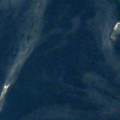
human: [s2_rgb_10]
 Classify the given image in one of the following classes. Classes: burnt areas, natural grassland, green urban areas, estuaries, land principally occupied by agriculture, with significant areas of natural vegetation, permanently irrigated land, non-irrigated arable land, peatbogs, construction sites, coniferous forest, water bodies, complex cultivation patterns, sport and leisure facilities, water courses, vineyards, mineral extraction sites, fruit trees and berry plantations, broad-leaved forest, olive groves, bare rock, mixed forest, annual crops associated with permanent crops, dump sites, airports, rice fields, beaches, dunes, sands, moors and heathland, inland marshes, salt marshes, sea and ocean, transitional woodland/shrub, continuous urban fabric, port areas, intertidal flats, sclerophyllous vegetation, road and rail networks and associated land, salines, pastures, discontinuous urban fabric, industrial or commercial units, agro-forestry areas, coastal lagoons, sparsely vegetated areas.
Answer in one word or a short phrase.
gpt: water bodies